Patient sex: M
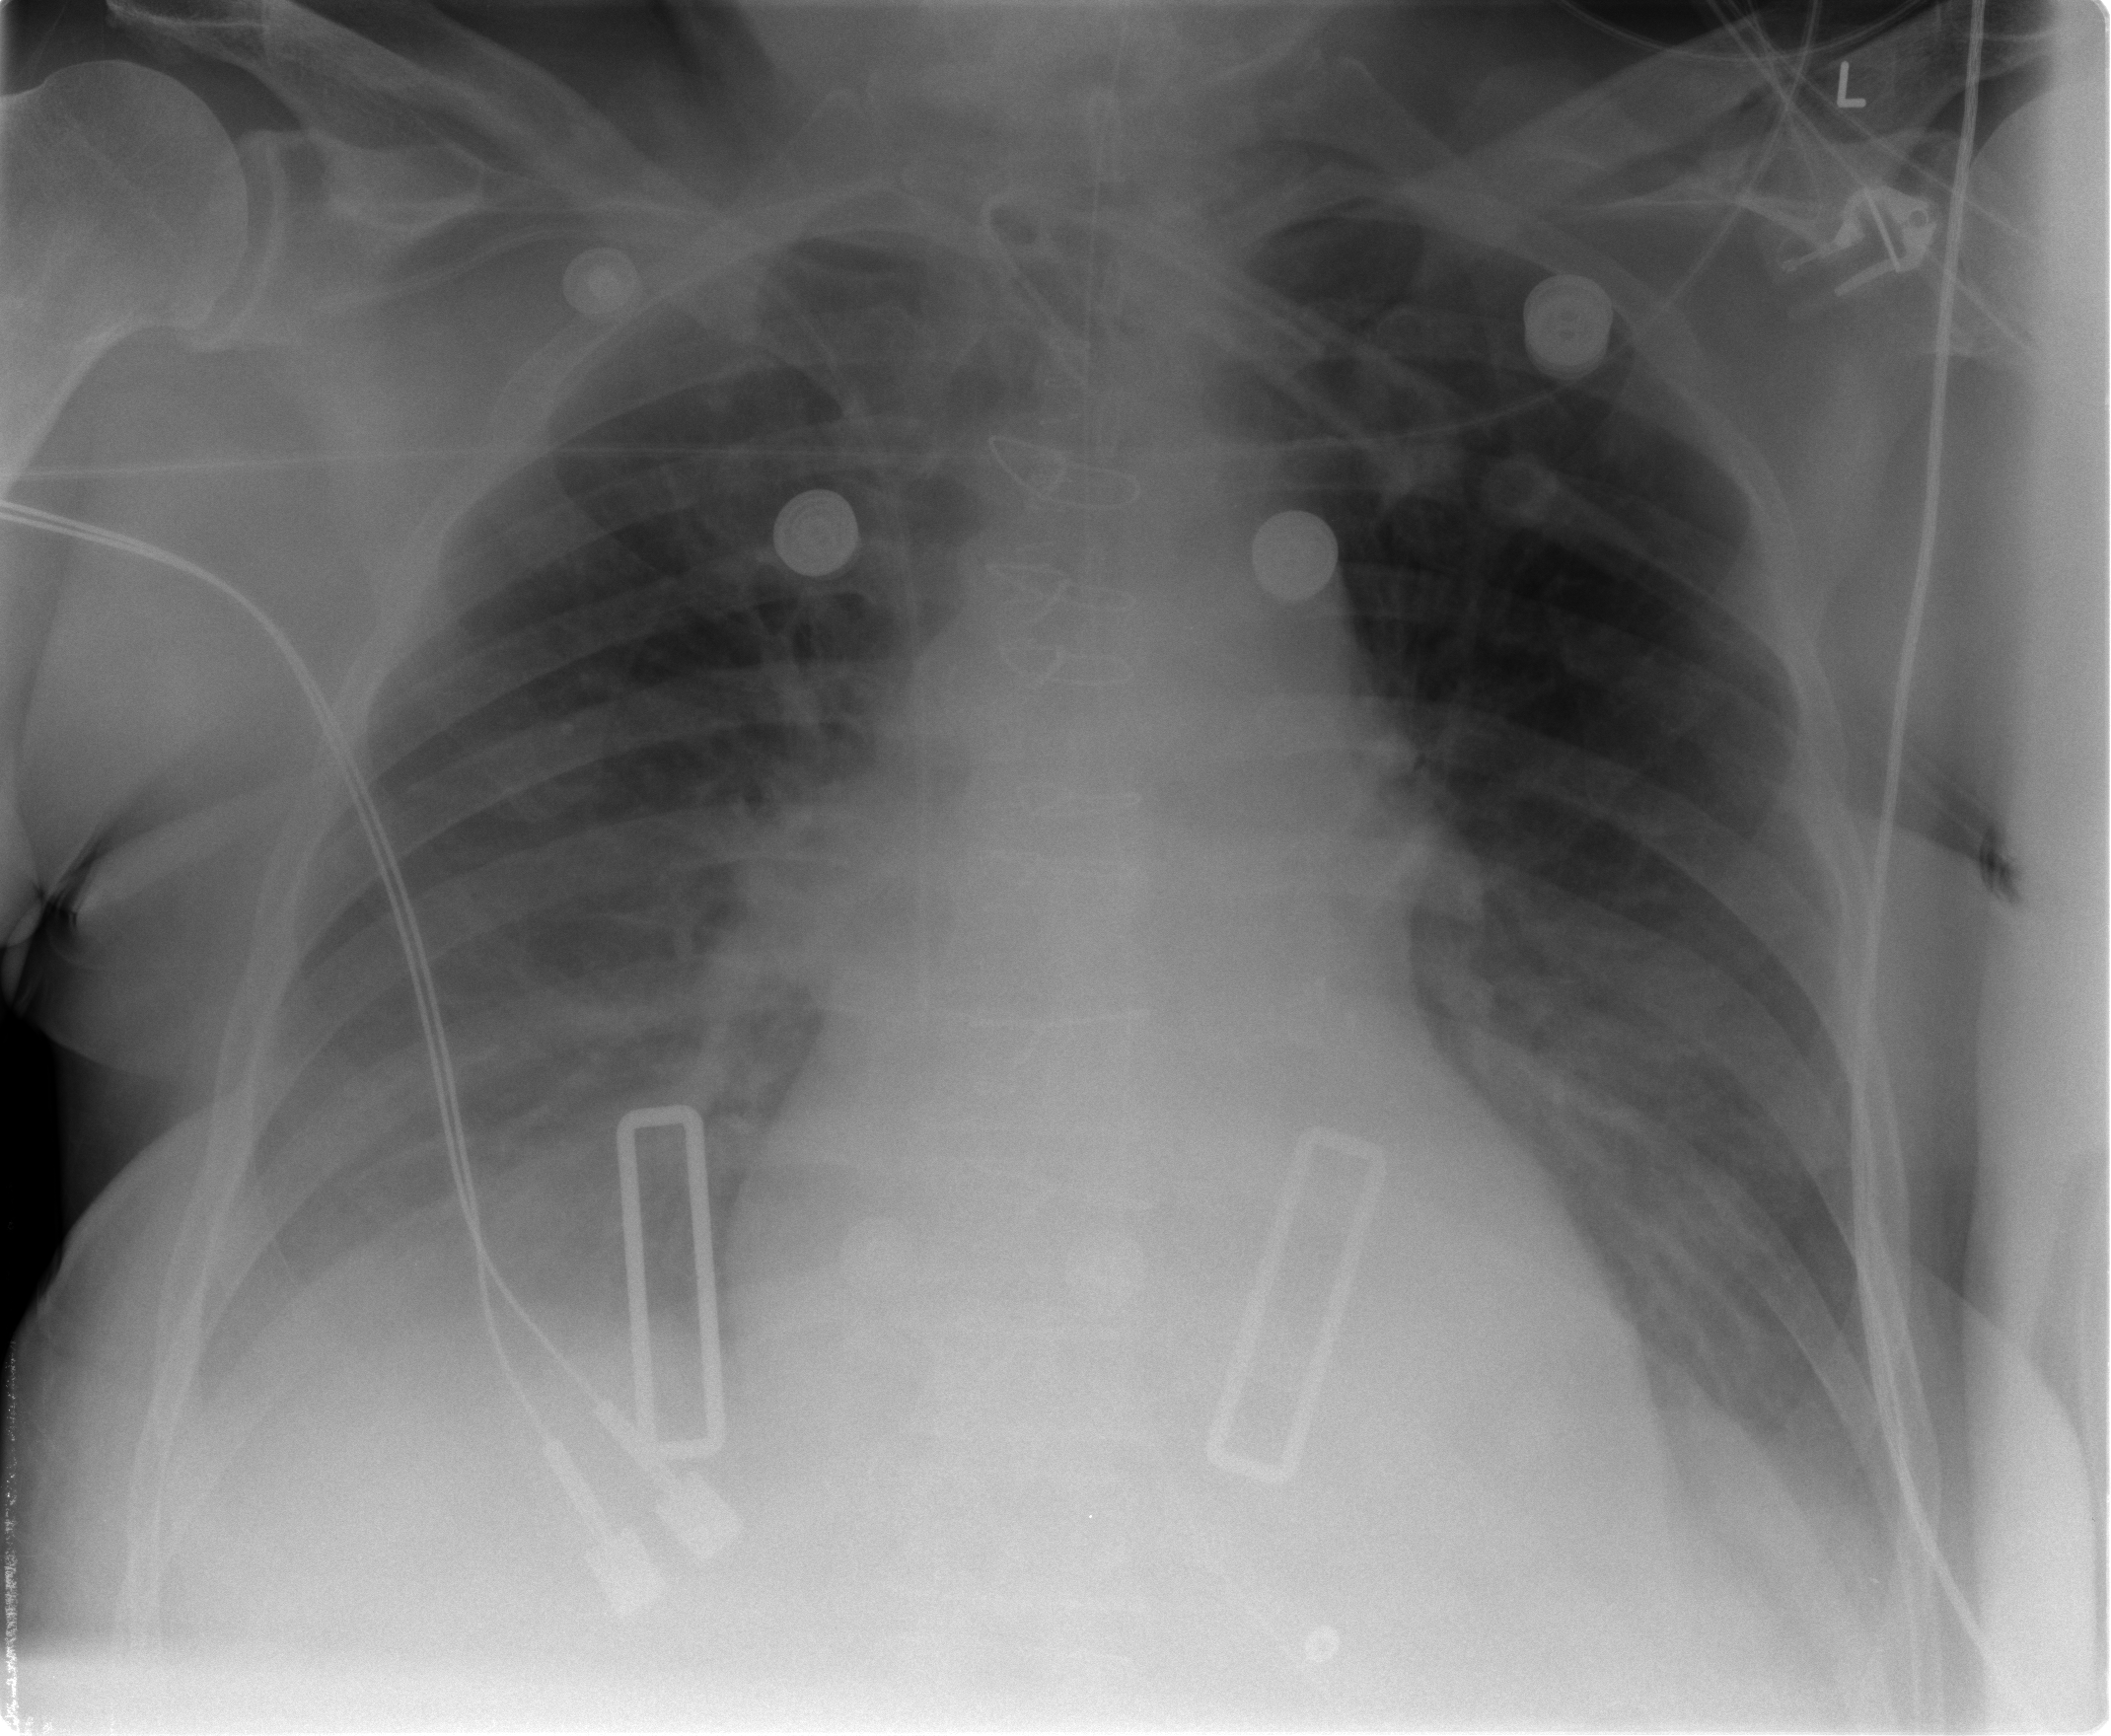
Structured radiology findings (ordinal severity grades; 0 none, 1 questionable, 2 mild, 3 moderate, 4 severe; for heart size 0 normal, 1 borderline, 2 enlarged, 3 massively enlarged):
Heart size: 2
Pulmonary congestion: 2
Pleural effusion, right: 2
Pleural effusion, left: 2
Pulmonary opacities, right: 1
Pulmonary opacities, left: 0
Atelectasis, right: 2
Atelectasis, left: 2